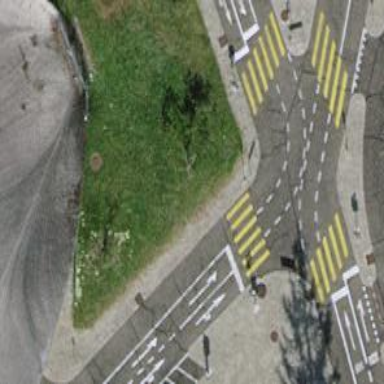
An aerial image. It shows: Uncontrolled footway crossing with markings.